Interaction volume radius: 5 \u00c5
Interaction volume height: 25 \u00c5
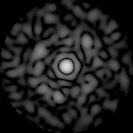
Disorder parameter: 0.7649